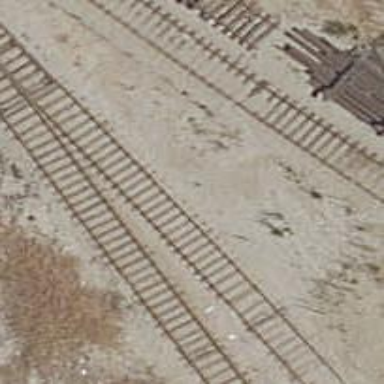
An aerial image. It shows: Rail yard with electrified contact lines for the trains.